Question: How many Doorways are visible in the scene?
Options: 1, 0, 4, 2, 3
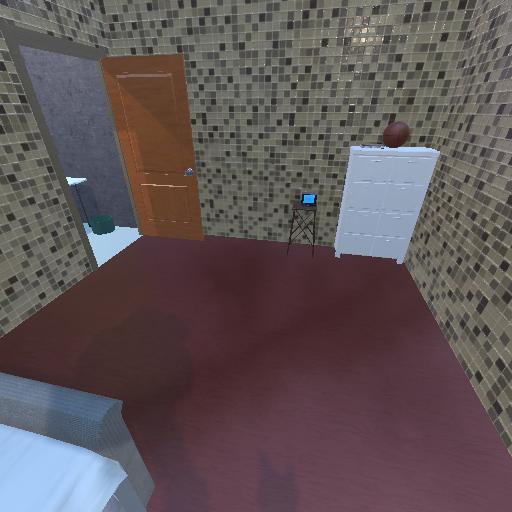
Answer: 1